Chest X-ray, AP view. Patient: 51 years old, sex F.
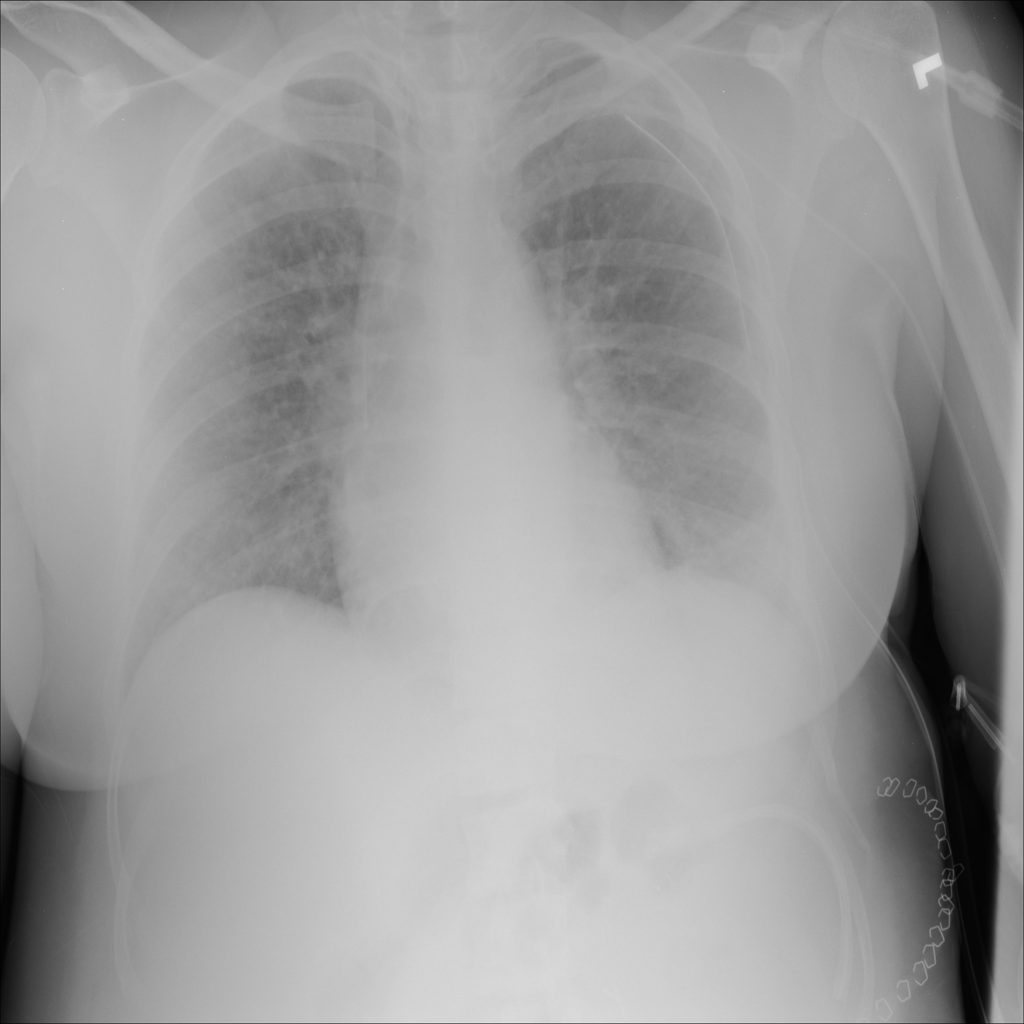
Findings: Infiltration, Pneumothorax